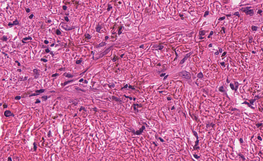
Tumor epithelial tissue: no
Tumor-associated stroma tissue: yes
Normal tissue: no